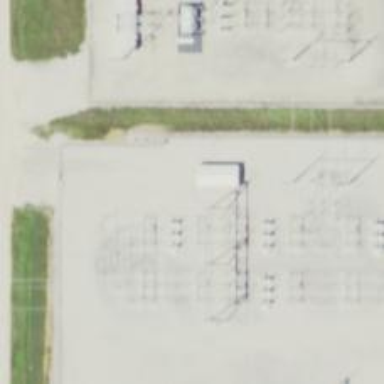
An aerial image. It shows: Switch used for power control.